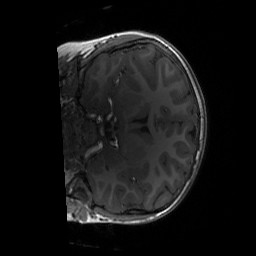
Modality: T1w
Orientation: coronal
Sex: male
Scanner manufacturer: siemens
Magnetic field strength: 3 T
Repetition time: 1.9 s
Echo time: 0.00243 s